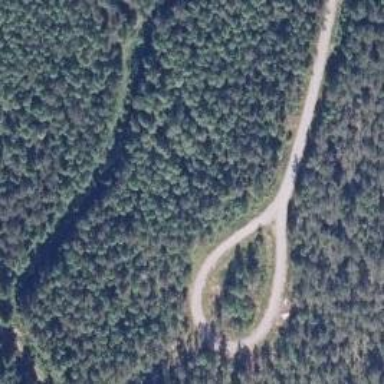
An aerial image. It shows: Well-maintained track road with grade 1 tracktype.